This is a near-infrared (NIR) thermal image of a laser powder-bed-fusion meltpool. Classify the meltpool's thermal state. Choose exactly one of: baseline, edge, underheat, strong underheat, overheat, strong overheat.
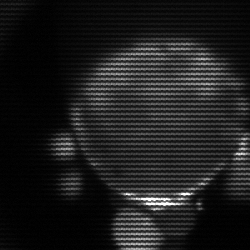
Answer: edge